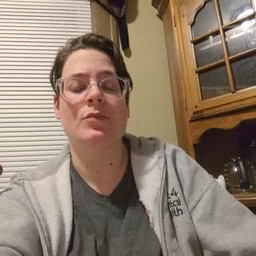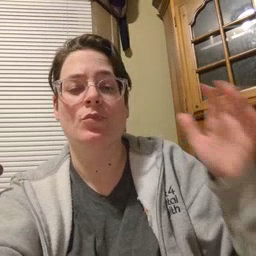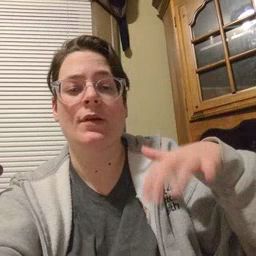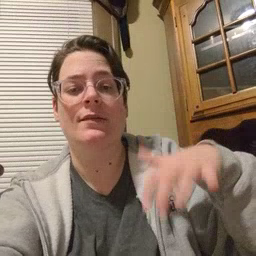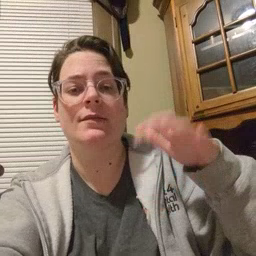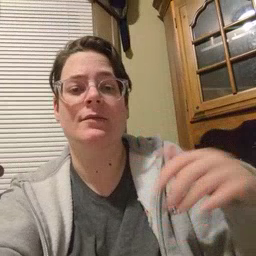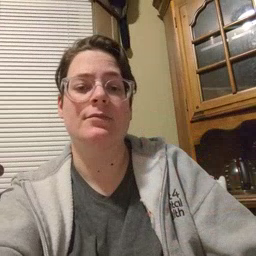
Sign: rain